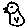
Label: bird